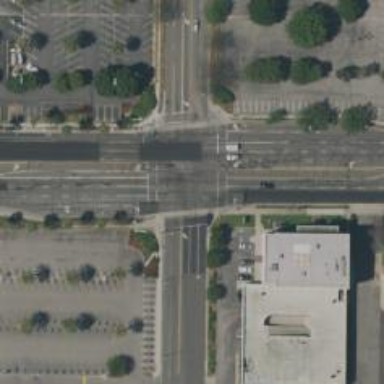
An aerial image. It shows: Tertiary road with asphalt surface and sidewalk on the left side.